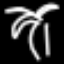
Label: palm tree